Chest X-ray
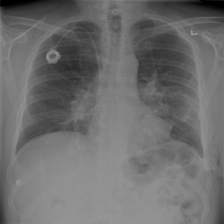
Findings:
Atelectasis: negative
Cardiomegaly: negative
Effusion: negative
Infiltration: negative
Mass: negative
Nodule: negative
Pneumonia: negative
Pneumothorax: negative
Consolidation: negative
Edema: negative
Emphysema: negative
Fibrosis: negative
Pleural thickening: negative
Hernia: negative